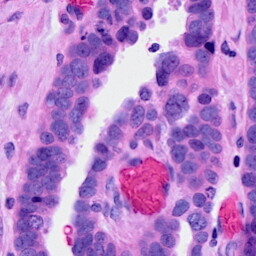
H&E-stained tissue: Ovarian